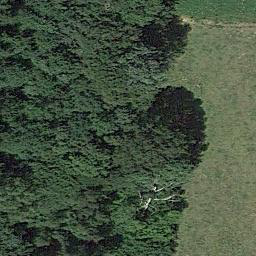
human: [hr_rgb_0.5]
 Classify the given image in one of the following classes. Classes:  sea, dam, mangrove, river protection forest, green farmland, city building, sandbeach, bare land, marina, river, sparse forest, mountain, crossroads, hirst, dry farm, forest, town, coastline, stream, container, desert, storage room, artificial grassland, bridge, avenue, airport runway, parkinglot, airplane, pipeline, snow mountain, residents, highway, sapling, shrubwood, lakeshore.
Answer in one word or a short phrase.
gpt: forest